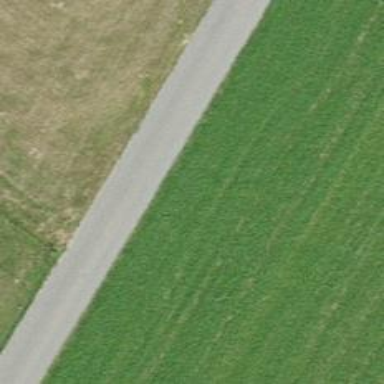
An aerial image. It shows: Compacted grade1 track road.